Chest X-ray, AP view. Patient: 54 years old, sex M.
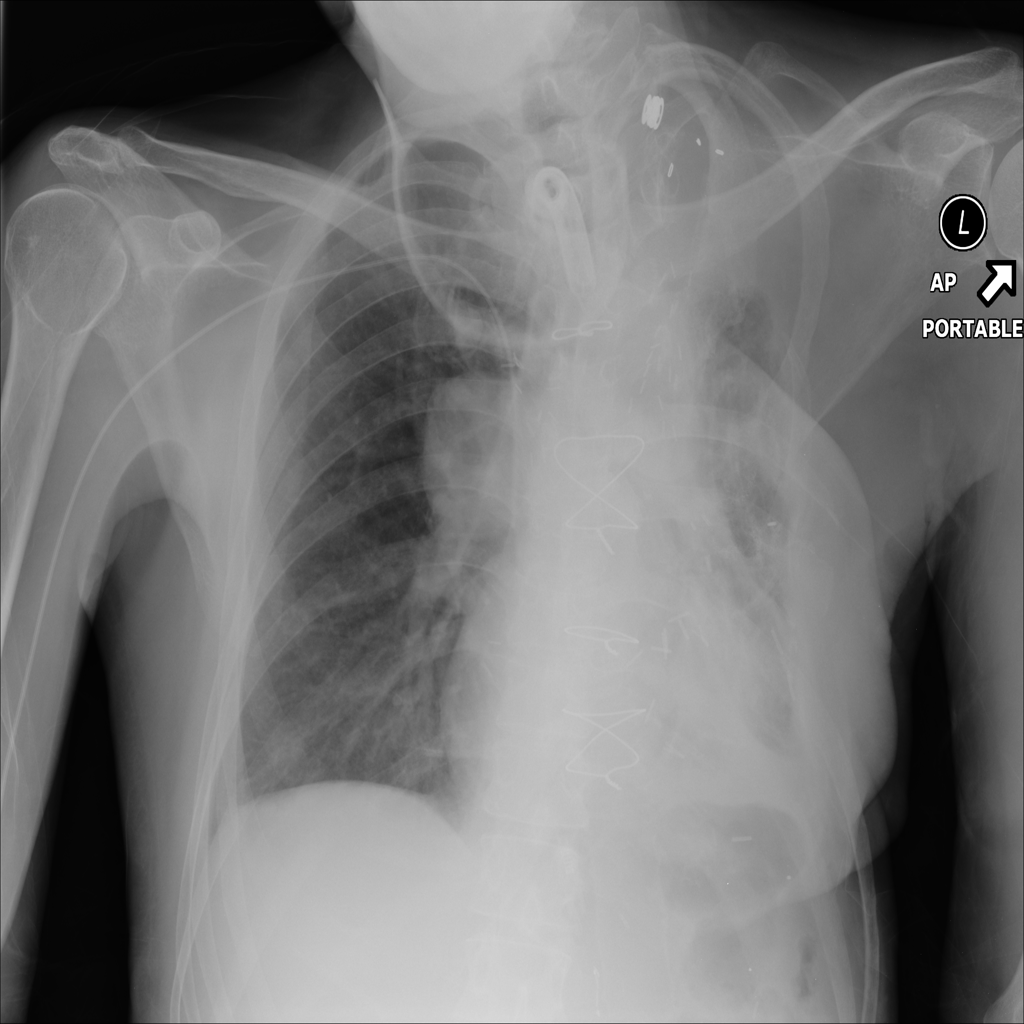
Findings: No Finding